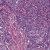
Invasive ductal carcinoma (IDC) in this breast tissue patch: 1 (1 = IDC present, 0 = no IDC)